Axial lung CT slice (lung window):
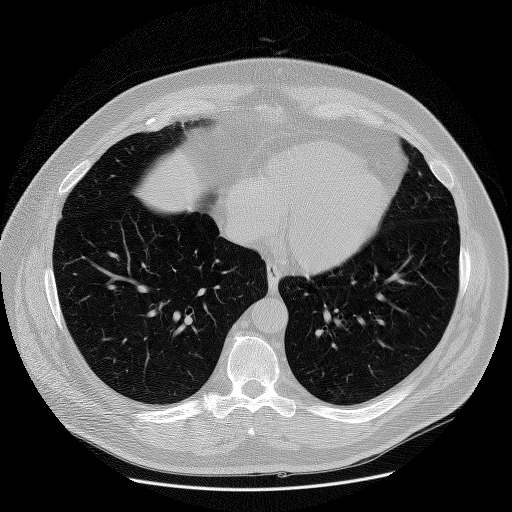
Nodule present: no